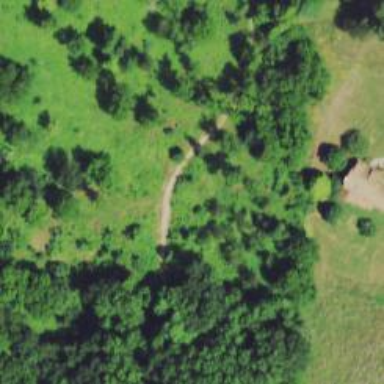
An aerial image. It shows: Bridleway.